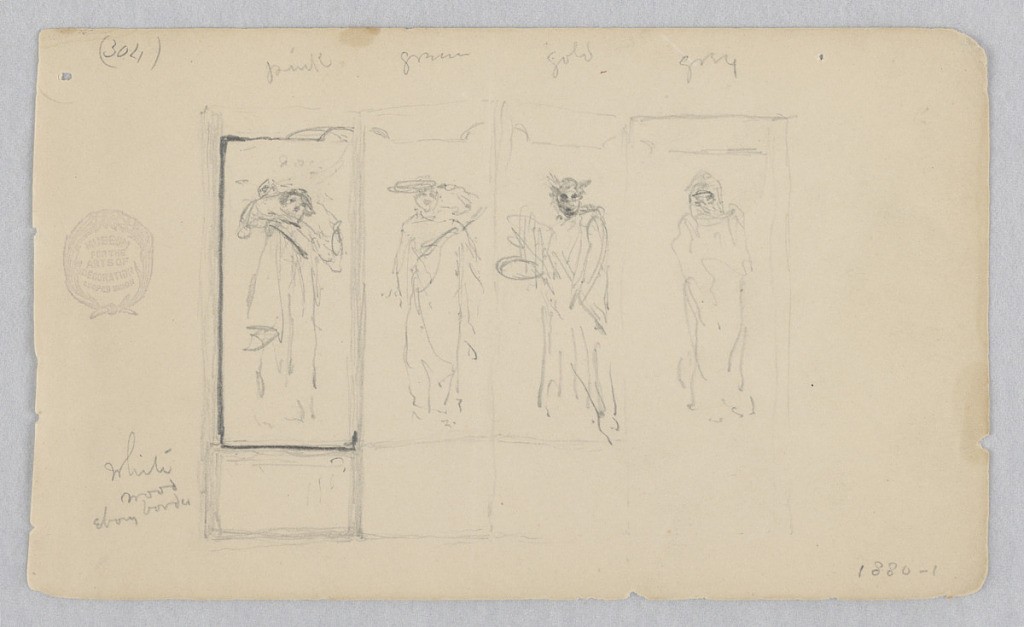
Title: Allegorical figures
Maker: Robert Frederick Blum, American, 1857–1903
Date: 1880–1881
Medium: Graphite on wove paper
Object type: Drawing
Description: Partial sketch of four figures.